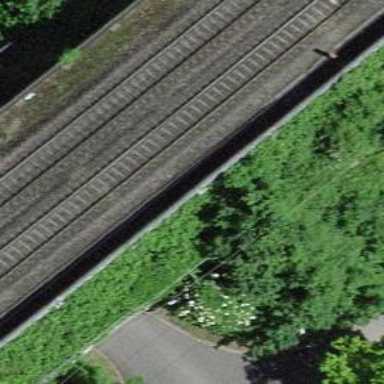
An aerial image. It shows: Single railway track with electrification through contact line.